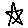
Label: star